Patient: sex F, age 65
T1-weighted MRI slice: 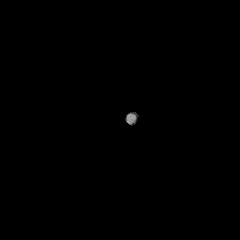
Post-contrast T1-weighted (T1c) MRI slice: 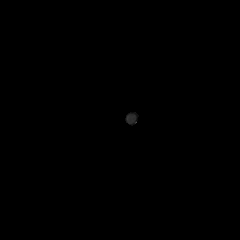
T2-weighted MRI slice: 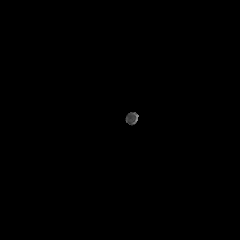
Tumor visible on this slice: no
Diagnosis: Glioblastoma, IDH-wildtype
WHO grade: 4